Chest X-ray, PA view. Patient: 25 years old, sex M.
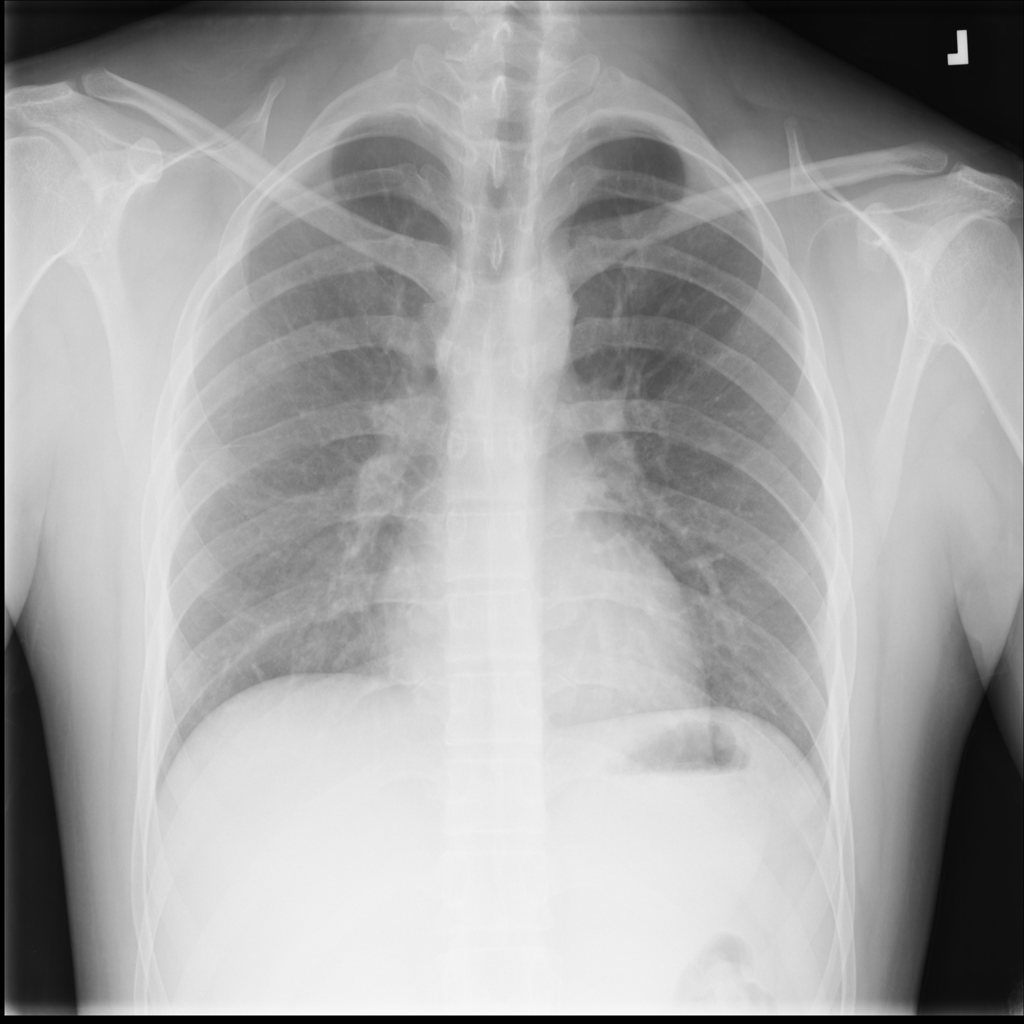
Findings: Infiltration